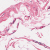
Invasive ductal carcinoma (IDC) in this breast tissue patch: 0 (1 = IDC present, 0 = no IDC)